Field crop: maize
Growth stage: 1
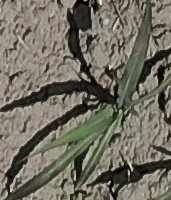
Species: sorghum